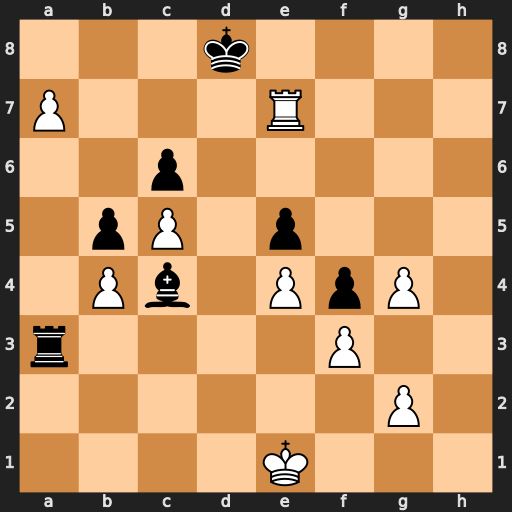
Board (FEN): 3k4/P3R3/2p5/1pP1p3/1Pb1PpP1/r4P2/6P1/4K3
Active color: w
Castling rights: -
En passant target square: -
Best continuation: Rb7 Ra1+ Kd2